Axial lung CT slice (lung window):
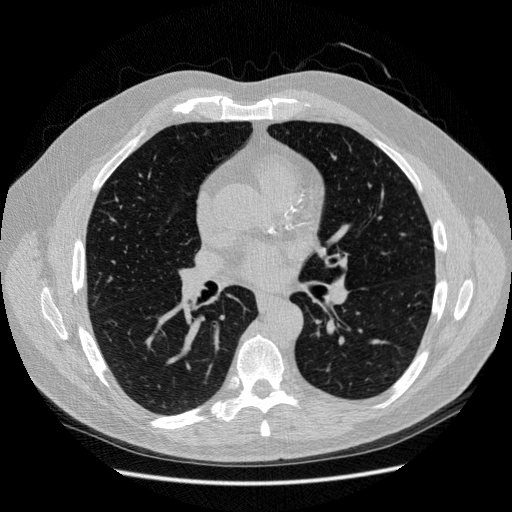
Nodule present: no